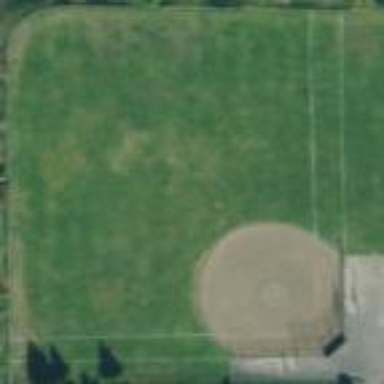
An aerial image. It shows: Baseball pitch for leisure land.